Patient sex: M
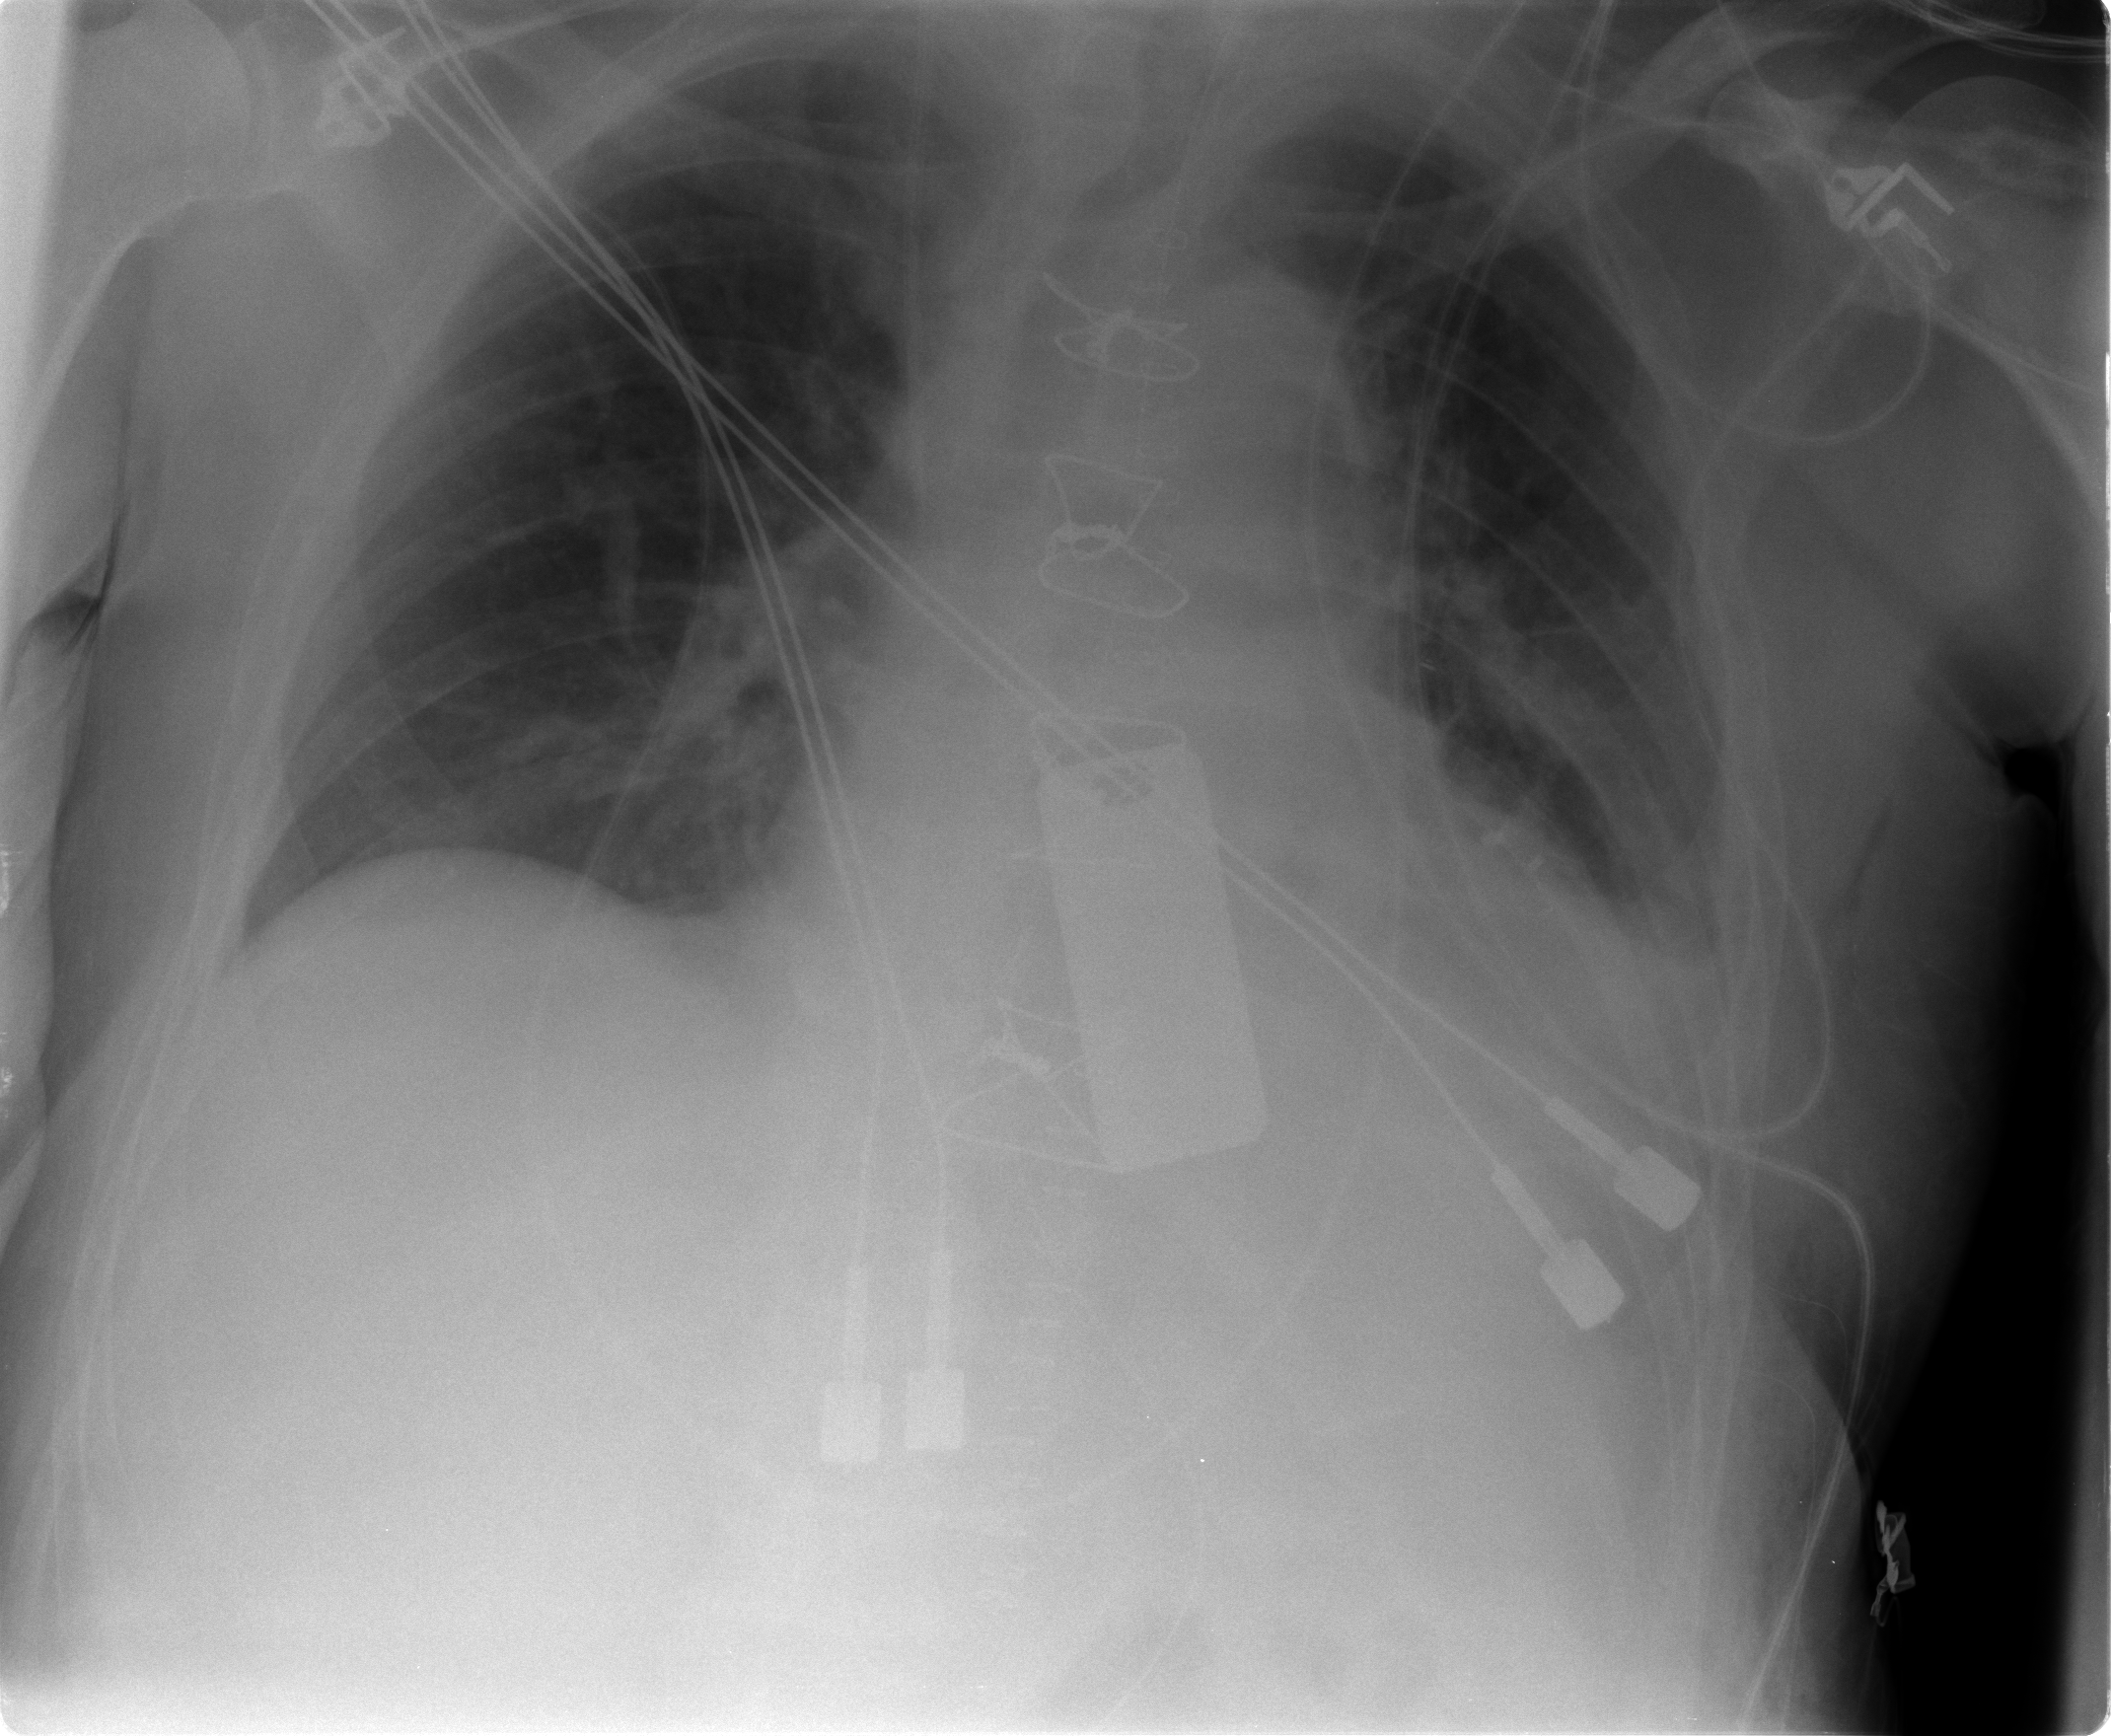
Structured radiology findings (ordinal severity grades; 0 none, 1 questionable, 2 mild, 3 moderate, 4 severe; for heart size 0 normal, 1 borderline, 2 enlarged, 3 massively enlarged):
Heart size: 2
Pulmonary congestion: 1
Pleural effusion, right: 0
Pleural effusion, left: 2
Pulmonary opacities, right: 0
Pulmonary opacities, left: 0
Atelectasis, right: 0
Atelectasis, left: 2